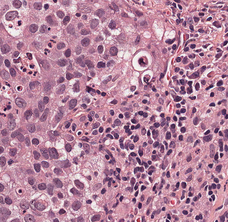
Tumor epithelial tissue: yes
Tumor-associated stroma tissue: yes
Normal tissue: no